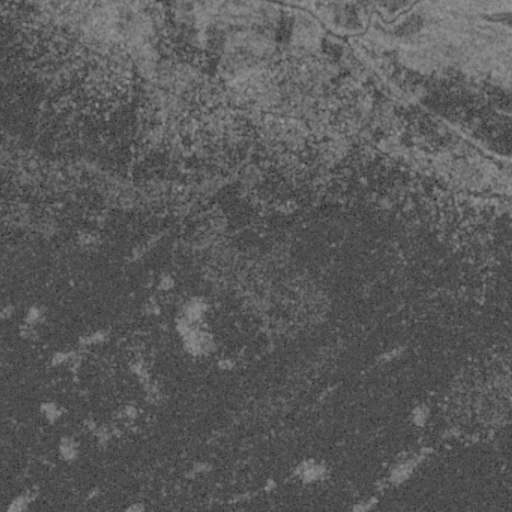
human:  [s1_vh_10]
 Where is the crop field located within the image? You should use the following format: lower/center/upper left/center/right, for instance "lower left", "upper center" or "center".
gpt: The crop field is located in the upper right of the image.
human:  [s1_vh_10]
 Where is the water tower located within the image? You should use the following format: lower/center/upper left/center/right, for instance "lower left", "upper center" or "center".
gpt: The water tower is located in the upper center of the image.
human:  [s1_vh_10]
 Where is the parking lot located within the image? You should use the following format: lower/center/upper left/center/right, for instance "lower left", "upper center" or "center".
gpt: There is no parking lot in the image.

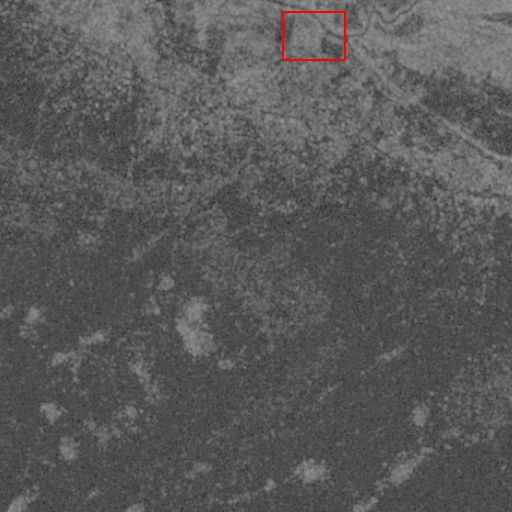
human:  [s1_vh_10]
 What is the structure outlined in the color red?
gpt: The structure outlined in red is a crop field.
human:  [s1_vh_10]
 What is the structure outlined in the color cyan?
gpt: There is no cyan outline.